Interaction volume radius: 10 \u00c5
Interaction volume height: 10 \u00c5
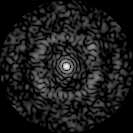
Disorder parameter: 0.7674